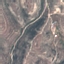
Land use / land cover: HerbaceousVegetation